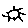
Label: sun